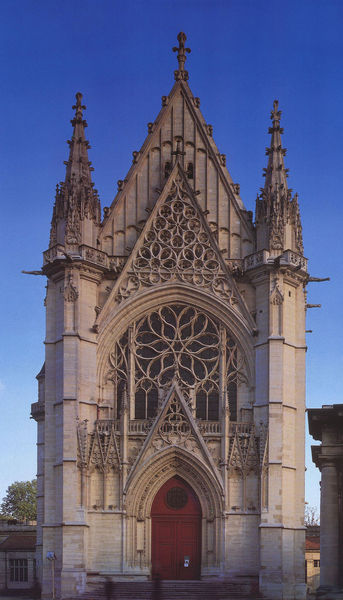
Titel: Vincennes, Schloßkapelle; Westfassade
Künstler: Raymond du Temple
Standort: Paris
Institution: Vincennes, Schloßkapelle
Schlagwörter: baum, blau, himmel, blume, braun, fenster, frankreich, glas, holz, paris, pfeiler, schwarz, säule, tür, dach, gebäude, rose, rot, beige, muster, architektur, spitze, stein, kirche, spitzen, england, frontal, gotik, rund, turm, relief, spanien, farbig, bogen, fassade, zwei, giebel, treppe, spitz, symmetrie, ornamente, geländer, stufen, tor, zinnen, anbau, foto, fotografie, eingang, krabbe, eckig, kreuz, türmchen, türme, balustrade, symmetrisch, kathedrale, photo, portal, sims, sandstein, gotisch, rosette, spitzbogen, kapelle, schnecke, westen, durchbruch, wasserspeier, strebe, masswerk, west, holztür, notre dame, first, fensterrose, fialen, westtürme, gewände, strebepfeiler, tabernakel, krabben, kreuzblume, wimperg, fiale, spätgotik, zwillingstürme, maswerk, filiale, speier, blendmasswerk, chapel, flamboyant, rayonnant, schneuss, vincennes, wimberg, grabeskirche, stufenportal, fischblase, katedrale, westwerg, portal rot, dach haus, türme 15. jh